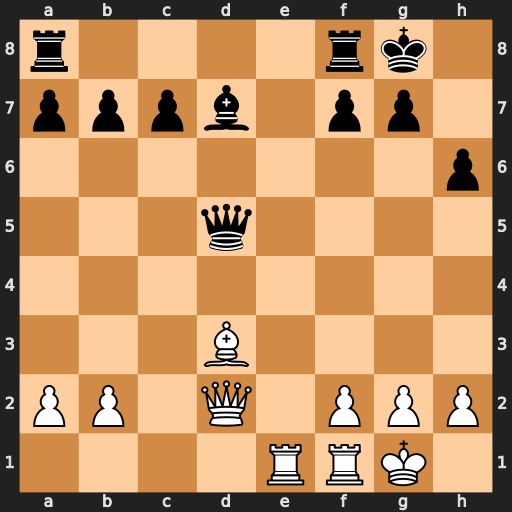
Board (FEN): r4rk1/pppb1pp1/7p/3q4/8/3B4/PP1Q1PPP/4RRK1
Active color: w
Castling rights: -
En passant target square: -
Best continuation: Bh7+ Kxh7 Qxd5